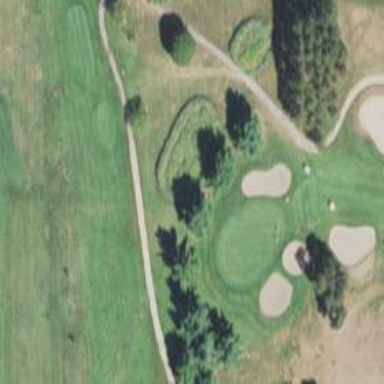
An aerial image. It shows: View of golf hole.